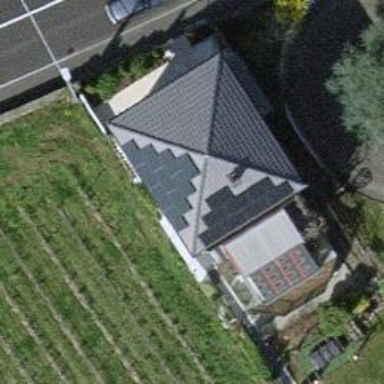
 consisting of solar photovoltaic panels."